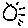
Label: sun